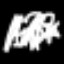
Label: palm tree